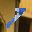
Label: 7